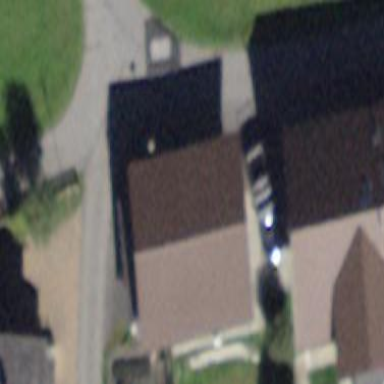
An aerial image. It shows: Group of garages.